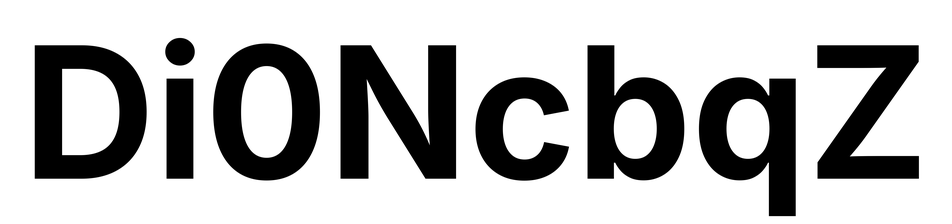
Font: Inter_Bold